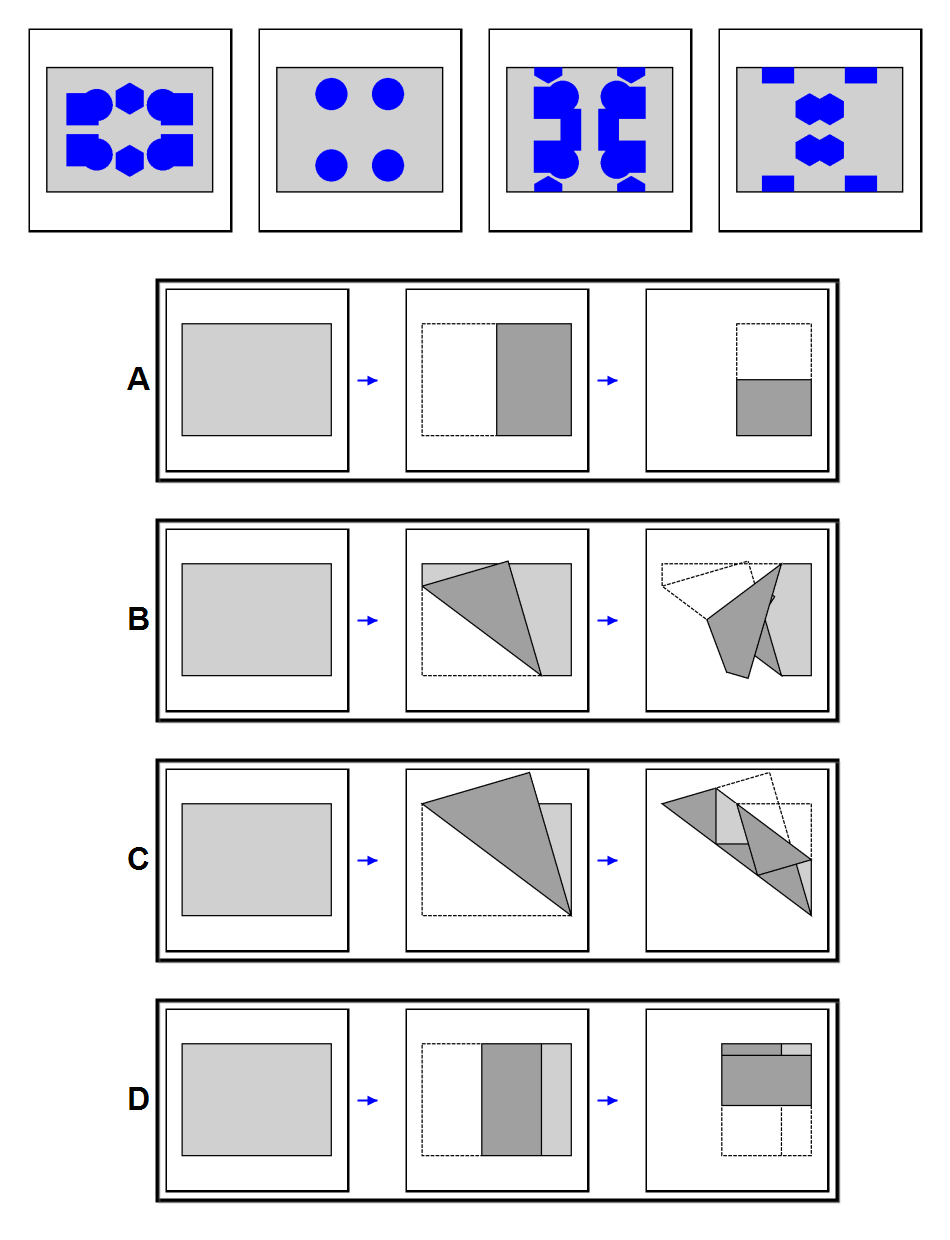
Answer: A